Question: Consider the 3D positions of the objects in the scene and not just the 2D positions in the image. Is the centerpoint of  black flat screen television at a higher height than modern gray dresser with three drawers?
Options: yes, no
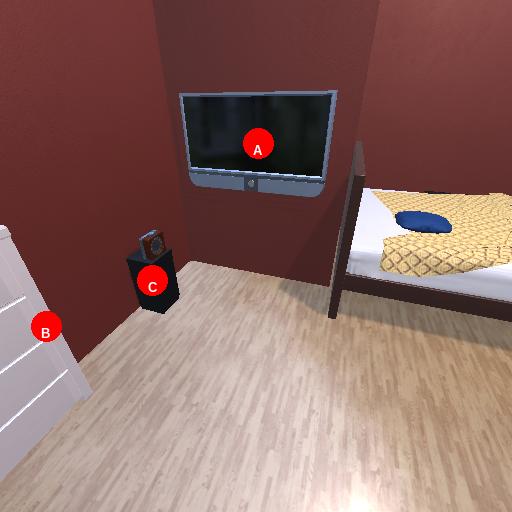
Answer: yes